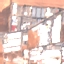
Land use / land cover class: Industrial